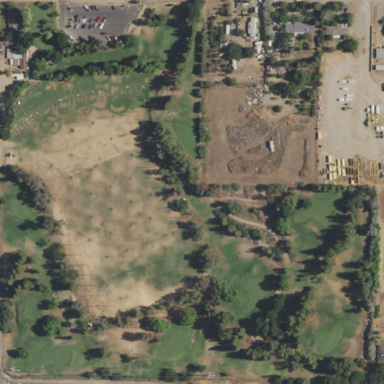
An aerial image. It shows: Golf course surrounded by greenery.